Current action and preconditions to check: trajectory_clear

Your task: For each precondition in the list above, predict whether it will hold at this action.

Consider the current scene as observed from the mobile robot's camera, and analyze the predicted future states of all dynamic agents (e.g., people, animals, vehicles, or any moving entities) within the NEXT SECOND.

IMPORTANT: Only answer "very likely" if you are absolutely certain—based on strong, clear evidence—that a dynamic agent will violate the precondition in the predicted future state. Do NOT answer "very likely" for unlikely, ambiguous, or low-probability risks.

Ask yourself for each precondition: Is there a high probability, with clear and convincing evidence, that the predicted future states of any dynamic agent will interfere with the predicted future state of the currently executing action within the NEXT SECOND, causing that precondition to fail?

Assess the risk level based on these predictions. Use "likely" or "very likely" if motions create a clear risk of interference.

Use "neutral" or "improbable" if agents are nearby but their predicted paths are clearly diverging or non-conflicting.

Failure Risk Categories: "very improbable", "improbable", "neutral", "likely", "very likely"

Answer Format: Output ONLY the probability_of_failure value from these categories: "very improbable", "improbable", "neutral", "likely", "very likely"

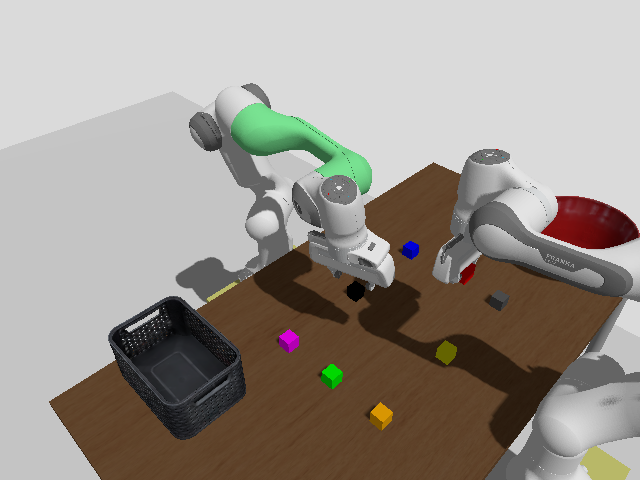

Answer: improbable